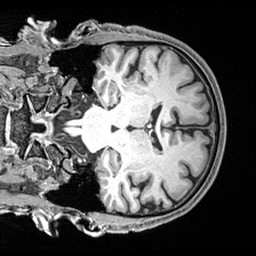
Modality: T1w
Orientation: coronal
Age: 60
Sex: male
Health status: healthy
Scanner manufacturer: siemens
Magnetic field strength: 3 T
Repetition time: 2.4 s
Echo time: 0.00217 s